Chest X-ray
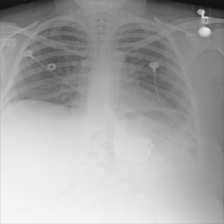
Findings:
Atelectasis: negative
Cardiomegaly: negative
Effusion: negative
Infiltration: negative
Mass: negative
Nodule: negative
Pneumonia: negative
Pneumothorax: negative
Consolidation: negative
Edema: negative
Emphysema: negative
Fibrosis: negative
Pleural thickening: negative
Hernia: negative